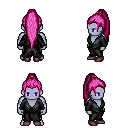
a pixel art fantasy rpg character, male body template, dark elf, purple skin, gray robe, gold greaves, pink extra-long topknot hairstyle, maroon shoes, four views (front, back, left, right), 2x2 character sprite sheet, small pixel art, hard edges, no anti-aliasing